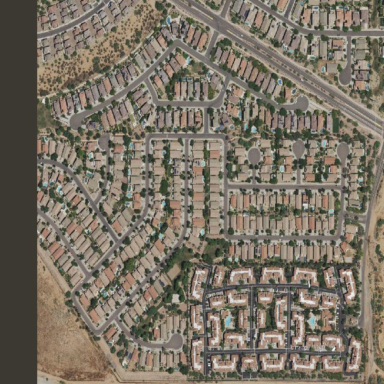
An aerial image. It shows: Single-family residential area.